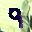
Label: 9